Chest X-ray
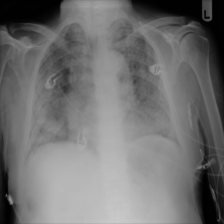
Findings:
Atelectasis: negative
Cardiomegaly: negative
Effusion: negative
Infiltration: positive
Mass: negative
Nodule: negative
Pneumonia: negative
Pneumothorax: negative
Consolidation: negative
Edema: negative
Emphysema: negative
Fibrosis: negative
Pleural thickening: negative
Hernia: negative